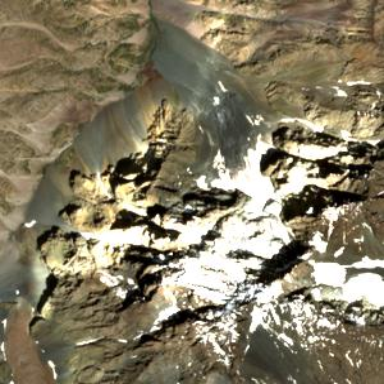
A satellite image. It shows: Majestic glacier in the distance.